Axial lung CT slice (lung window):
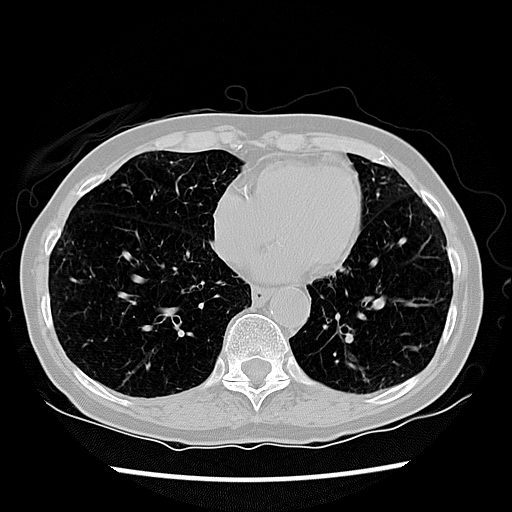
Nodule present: no